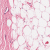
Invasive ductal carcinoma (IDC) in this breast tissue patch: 0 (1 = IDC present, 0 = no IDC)